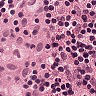
Metastatic tissue present: no